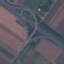
Label: Highway